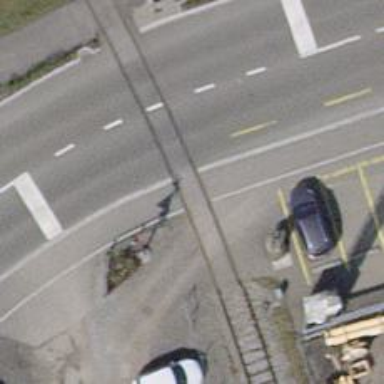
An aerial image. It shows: Railway crossing with lights and saltire markers.